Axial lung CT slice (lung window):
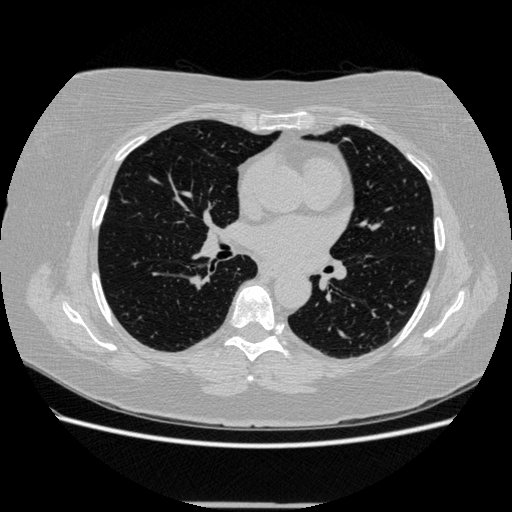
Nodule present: no